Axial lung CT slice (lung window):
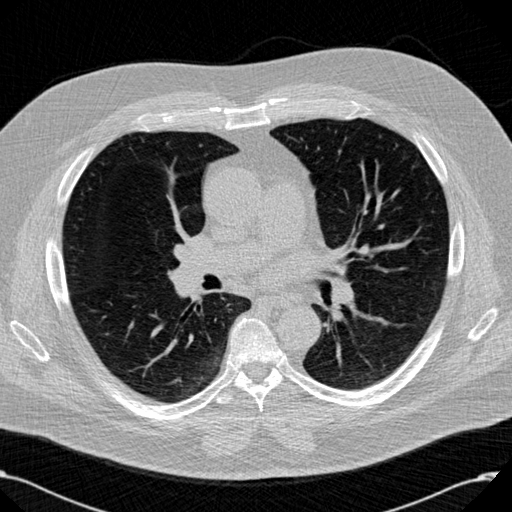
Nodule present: no